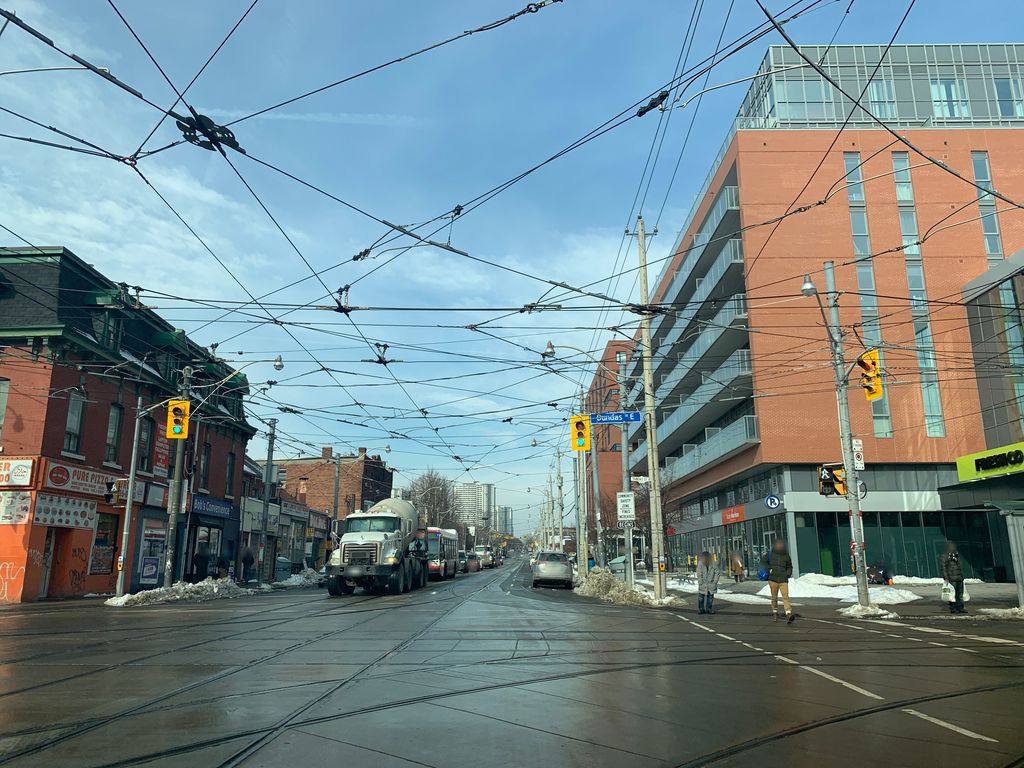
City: toronto